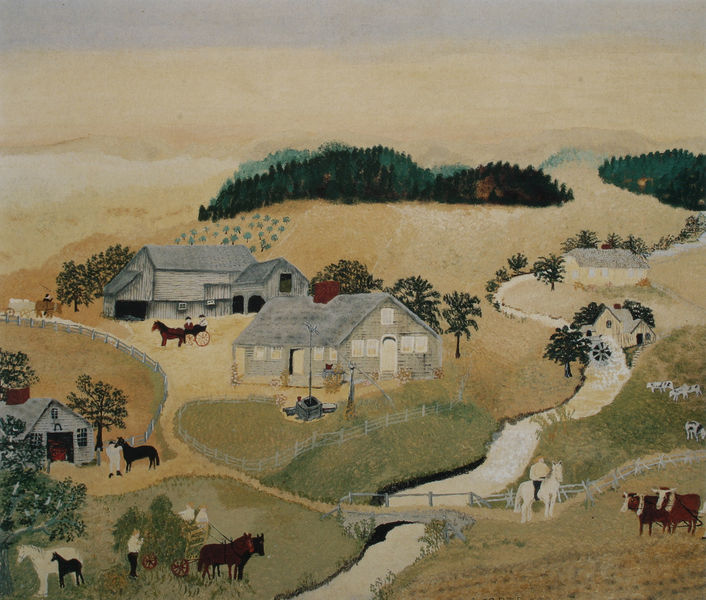
Titel: The Home of Hezekiah King, 1776
Künstler: Grandma Moses (Anna Mary Robertson Moses)
Standort: Phoenix (Arizona)
Institution: Phoenix Art Museum
Schlagwörter: baum, berg, himmel, bäume, fluss, gelb, landschaft, menschen, braun, fenster, schwarz, tür, weiss, gras, haus, tiere, weg, wiese, zaun, mensch, bach, felder, horizont, häuser, hügel, kühe, mühle, weide, brücke, büsche, gatter, wiesen, wald, karren, pferd, pferde, reiter, schornstein, acker, berge, dorf, kuh, bauernhof, hof, zäune, kutsche, bauer, tor, wälder, stall, siedlung, flüsse, farm